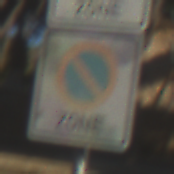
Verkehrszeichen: BeginnEingeschraenktesHalteverbotZone
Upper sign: BeginnZone20
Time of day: MorningAfternoon
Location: Outdoor (Suburban)
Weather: Clear
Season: NotSpecified
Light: Natural